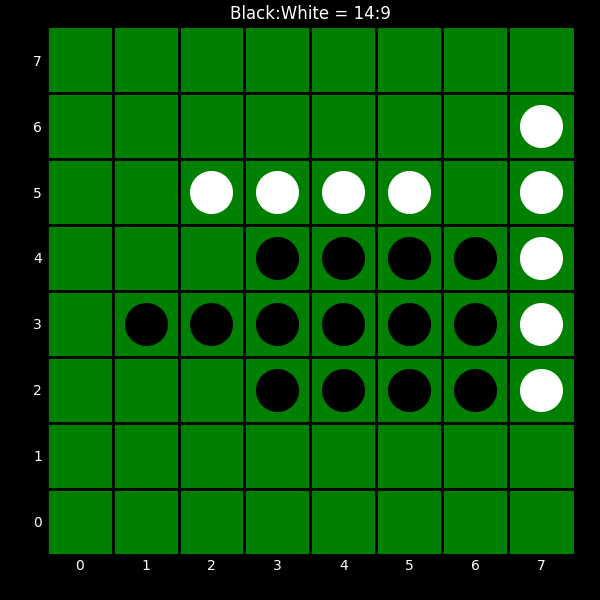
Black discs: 14
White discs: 9